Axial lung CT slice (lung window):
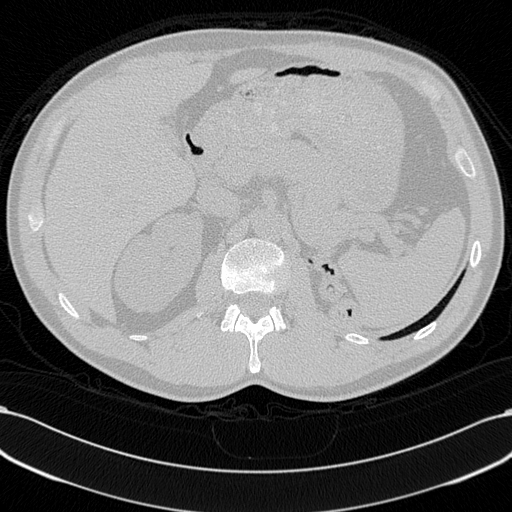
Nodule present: no